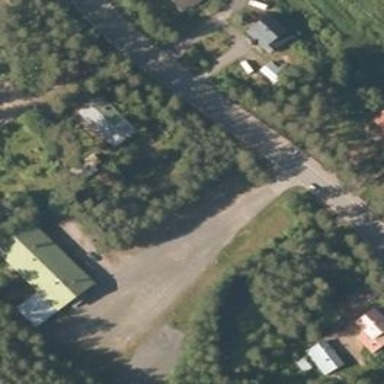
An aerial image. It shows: Parking area with unpaved surface.